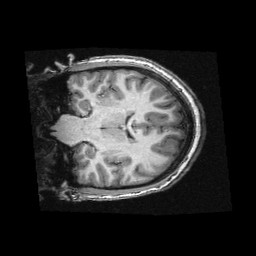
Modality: T1w
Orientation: coronal
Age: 11
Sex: female
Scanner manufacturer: siemens
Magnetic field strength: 3 T
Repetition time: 2.3 s
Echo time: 0.00336 s